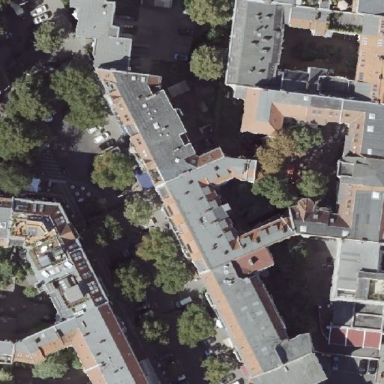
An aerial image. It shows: Residential building with quadruple saltbox shaped roof.